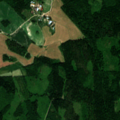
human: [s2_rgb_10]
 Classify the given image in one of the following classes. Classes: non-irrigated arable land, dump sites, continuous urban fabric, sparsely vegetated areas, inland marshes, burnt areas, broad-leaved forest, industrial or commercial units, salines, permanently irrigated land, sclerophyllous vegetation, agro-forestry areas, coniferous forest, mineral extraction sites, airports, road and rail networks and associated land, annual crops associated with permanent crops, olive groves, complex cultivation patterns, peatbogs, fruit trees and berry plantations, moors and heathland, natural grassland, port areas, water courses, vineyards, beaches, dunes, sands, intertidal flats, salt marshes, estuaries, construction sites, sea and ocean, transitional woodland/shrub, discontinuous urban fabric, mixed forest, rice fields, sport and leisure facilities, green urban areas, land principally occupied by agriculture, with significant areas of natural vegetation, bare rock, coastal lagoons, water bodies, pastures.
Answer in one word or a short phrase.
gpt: non-irrigated arable land, land principally occupied by agriculture, with significant areas of natural vegetation, broad-leaved forest, coniferous forest, mixed forest, transitional woodland/shrub